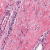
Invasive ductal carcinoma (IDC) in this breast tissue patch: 0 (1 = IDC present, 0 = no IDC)